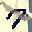
Label: 7